Interaction volume radius: 5 \u00c5
Interaction volume height: 10 \u00c5
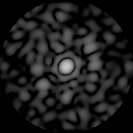
Disorder parameter: 0.771